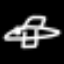
Label: airplane